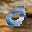
Label: 0